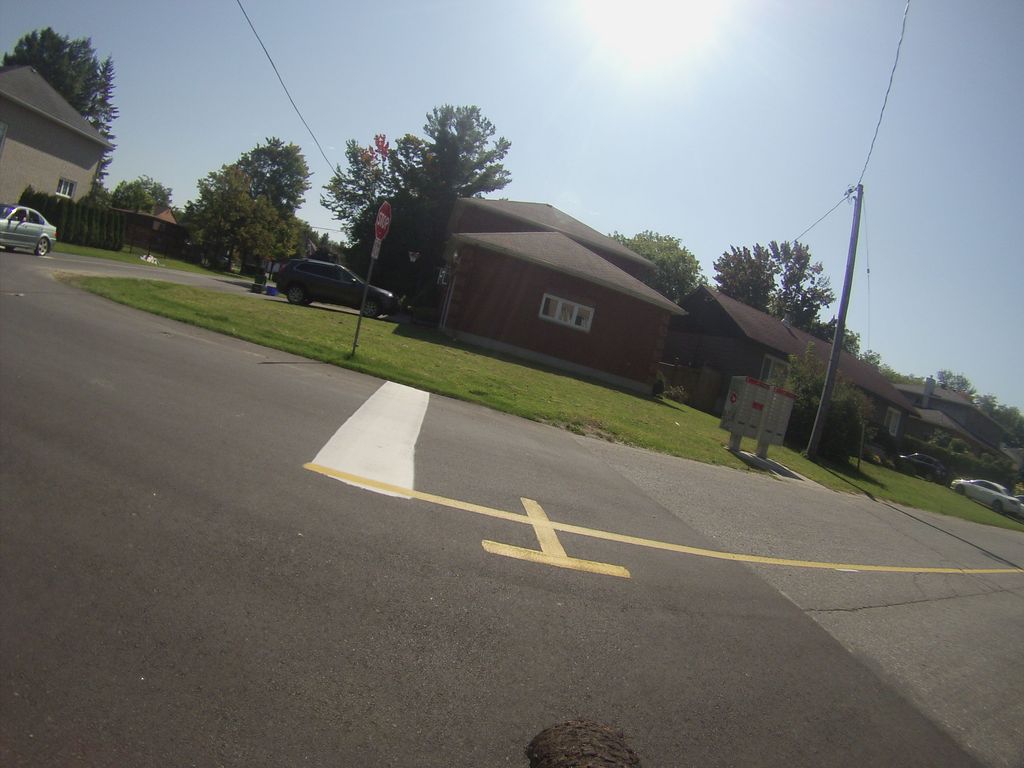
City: ottawa-gatineau